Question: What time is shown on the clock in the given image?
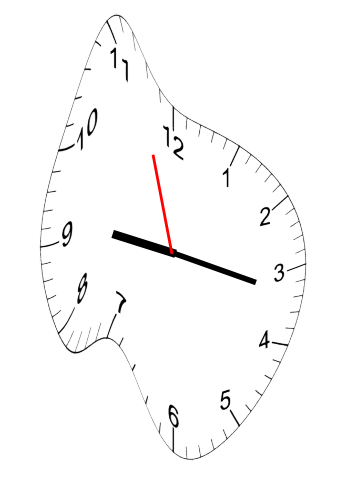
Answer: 09:16:57